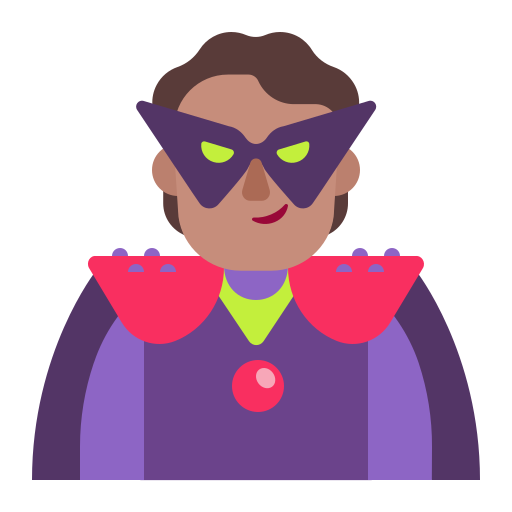
person supervillain flat